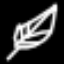
Label: leaf